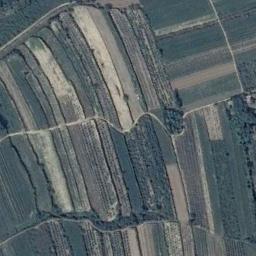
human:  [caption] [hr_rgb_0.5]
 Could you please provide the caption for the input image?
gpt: Green plants almost covered the terraces .

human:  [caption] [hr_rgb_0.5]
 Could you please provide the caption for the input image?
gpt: There are bare and green terrace .

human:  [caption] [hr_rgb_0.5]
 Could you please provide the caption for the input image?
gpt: A large layer of brown and green mixed terraces with several winding narrow paths .

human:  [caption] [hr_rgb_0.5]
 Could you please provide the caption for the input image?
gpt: There was a little weed around the terraces .

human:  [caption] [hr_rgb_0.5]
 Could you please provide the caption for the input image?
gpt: There are many green terraces arranged neatly .